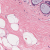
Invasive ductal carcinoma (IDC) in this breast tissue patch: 0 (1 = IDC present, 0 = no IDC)